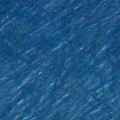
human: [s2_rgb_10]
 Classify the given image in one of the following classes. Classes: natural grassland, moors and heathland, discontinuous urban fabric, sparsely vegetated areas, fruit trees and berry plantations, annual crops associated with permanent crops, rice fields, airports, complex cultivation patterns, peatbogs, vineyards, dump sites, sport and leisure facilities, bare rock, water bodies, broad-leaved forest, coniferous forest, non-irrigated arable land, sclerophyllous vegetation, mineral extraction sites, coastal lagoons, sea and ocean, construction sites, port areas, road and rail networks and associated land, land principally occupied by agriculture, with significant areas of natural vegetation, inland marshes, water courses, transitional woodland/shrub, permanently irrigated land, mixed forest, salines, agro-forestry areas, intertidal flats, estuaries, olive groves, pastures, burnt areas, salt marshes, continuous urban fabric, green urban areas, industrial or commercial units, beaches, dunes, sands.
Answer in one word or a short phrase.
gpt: sea and ocean